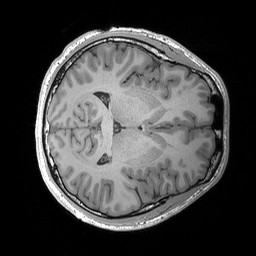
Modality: T1w
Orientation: axial
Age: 22